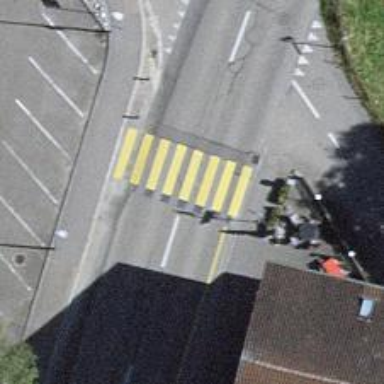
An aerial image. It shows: Zebra crossing on the road.